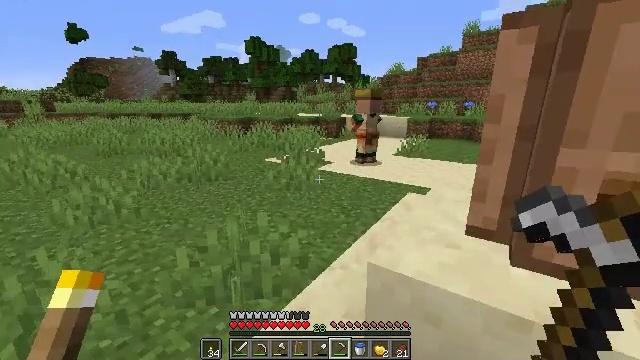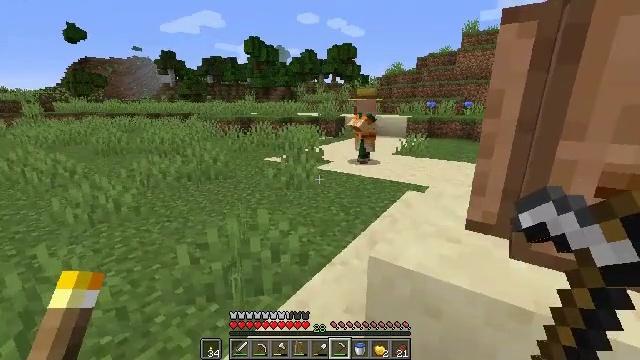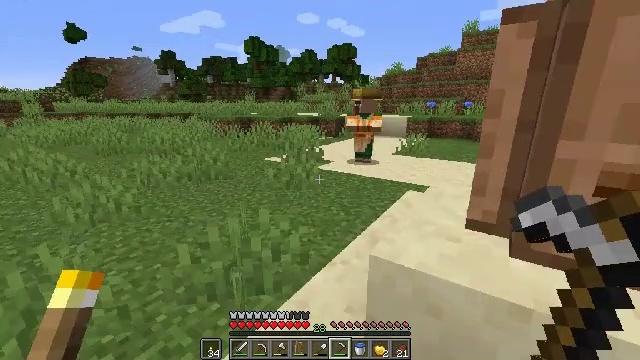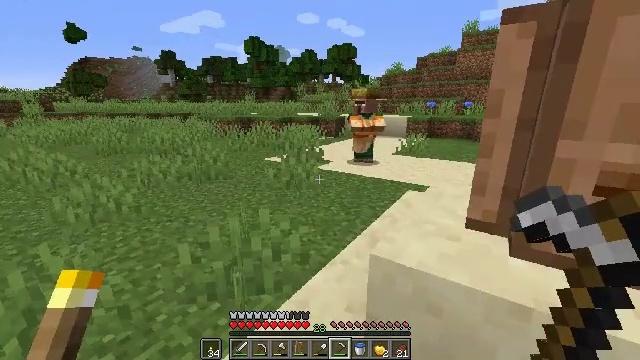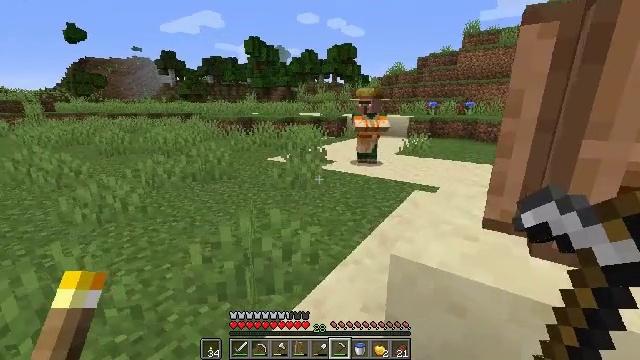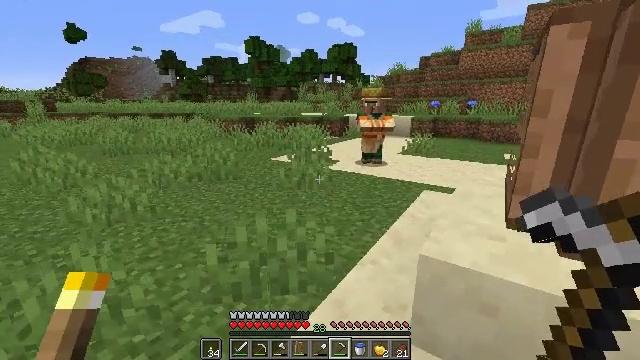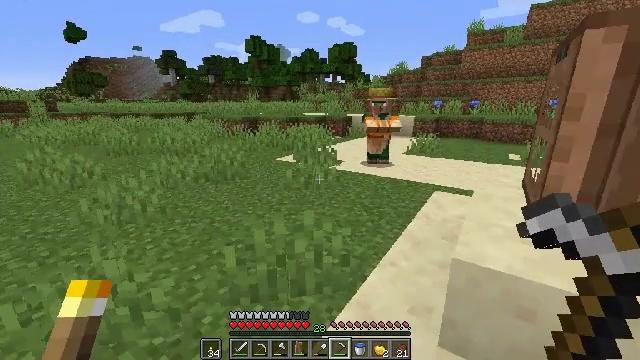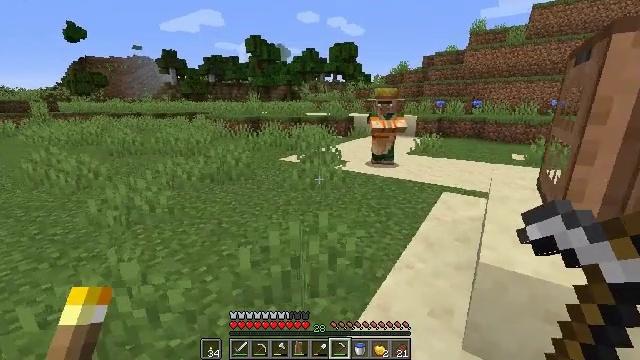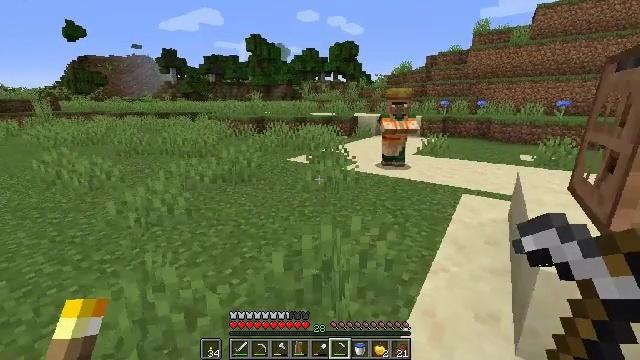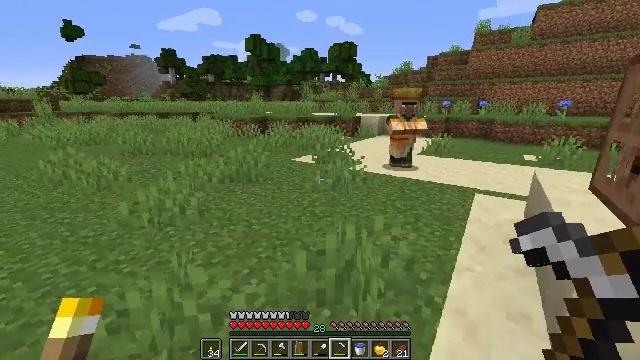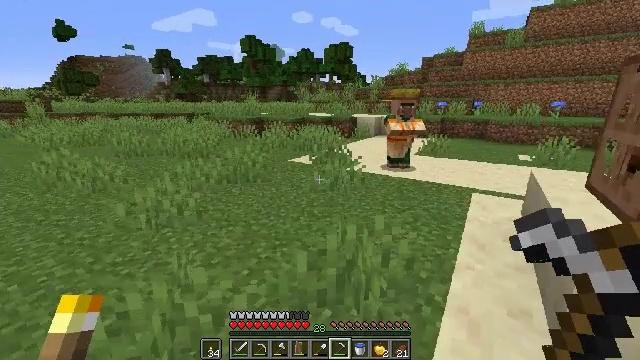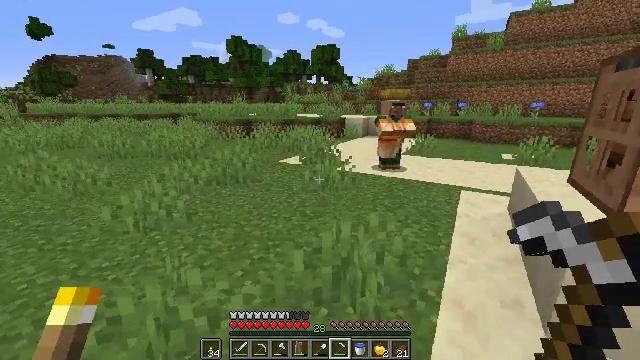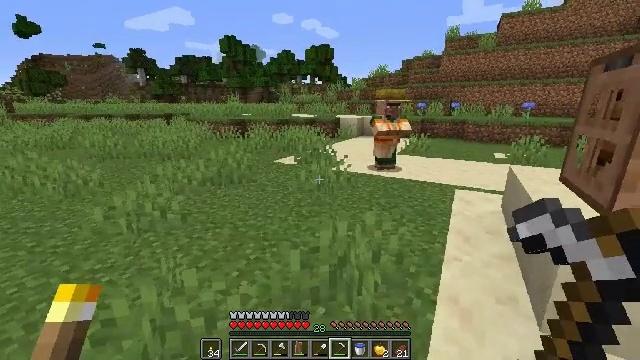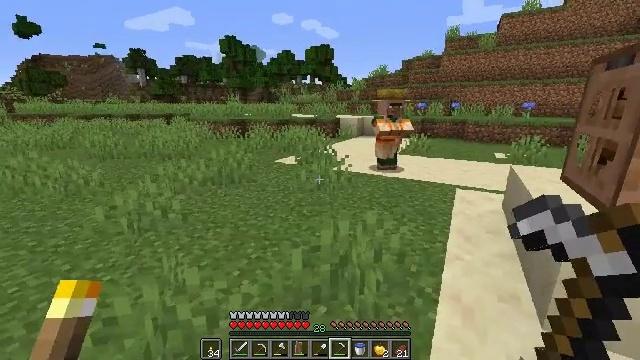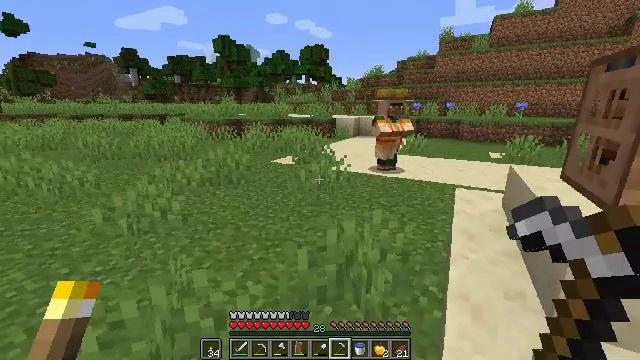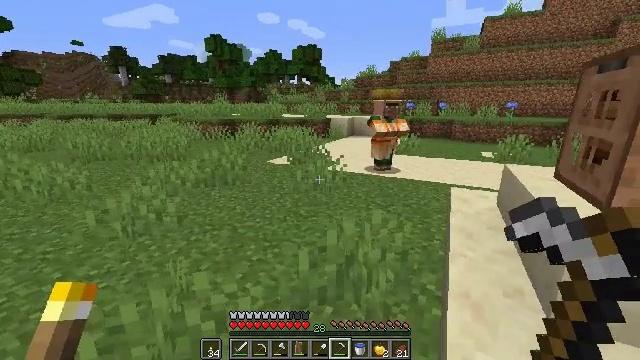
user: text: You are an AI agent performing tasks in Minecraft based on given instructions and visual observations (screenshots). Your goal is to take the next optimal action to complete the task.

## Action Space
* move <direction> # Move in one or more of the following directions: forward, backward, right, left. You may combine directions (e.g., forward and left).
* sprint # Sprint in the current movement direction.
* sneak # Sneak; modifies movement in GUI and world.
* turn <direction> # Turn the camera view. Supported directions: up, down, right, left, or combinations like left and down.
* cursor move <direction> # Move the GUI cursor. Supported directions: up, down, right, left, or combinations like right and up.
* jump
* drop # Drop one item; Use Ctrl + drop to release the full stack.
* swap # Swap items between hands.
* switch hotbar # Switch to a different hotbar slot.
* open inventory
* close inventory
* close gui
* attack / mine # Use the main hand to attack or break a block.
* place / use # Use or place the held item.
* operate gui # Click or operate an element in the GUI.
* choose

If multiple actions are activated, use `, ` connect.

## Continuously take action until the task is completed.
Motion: motion action
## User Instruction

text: Attack the composter to add it to your inventory.
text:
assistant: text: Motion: no_op
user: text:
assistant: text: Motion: no_op
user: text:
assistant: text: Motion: no_op
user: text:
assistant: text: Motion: move left
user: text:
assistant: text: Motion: move left
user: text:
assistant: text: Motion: move left
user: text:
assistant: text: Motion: move left
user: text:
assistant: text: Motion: move left
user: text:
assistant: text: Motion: no_op
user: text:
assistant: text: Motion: no_op
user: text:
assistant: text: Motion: turn right
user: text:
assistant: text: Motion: turn right
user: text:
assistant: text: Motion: no_op
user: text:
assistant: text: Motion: move left, turn right
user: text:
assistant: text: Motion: move left, turn right
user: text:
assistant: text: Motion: move left, turn right
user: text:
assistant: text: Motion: move left, turn right
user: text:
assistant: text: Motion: move left
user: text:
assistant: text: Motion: move left
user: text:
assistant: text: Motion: move forward and move left, turn left
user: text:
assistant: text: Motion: move forward and move left, turn left and down
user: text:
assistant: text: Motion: move forward, turn left and down
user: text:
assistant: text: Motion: move forward, turn left and down
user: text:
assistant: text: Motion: move forward, sprint, turn left and up
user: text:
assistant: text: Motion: move forward, sprint
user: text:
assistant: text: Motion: move forward, sprint
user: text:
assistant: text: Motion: move forward, sprint
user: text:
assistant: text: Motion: move forward, sprint
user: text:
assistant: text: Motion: move forward, sprint, jump
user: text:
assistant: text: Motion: move forward, sprint, jump